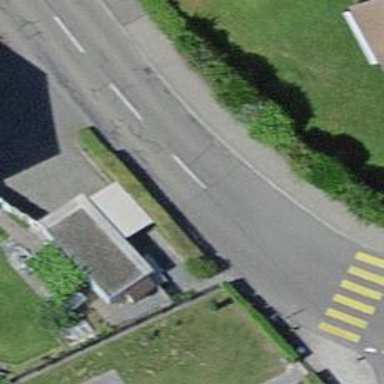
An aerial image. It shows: Tertiary road with asphalt surface and sidewalk on the left.